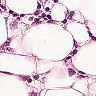
Metastatic tissue present: yes